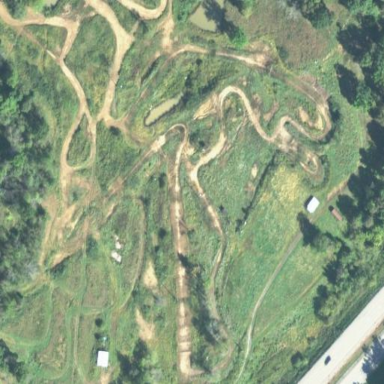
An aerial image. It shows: Motocross pitch for leisure land activities.